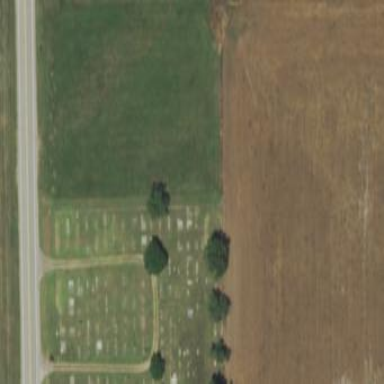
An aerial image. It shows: Grave yard.